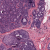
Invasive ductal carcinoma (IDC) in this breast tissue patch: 0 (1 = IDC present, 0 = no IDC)